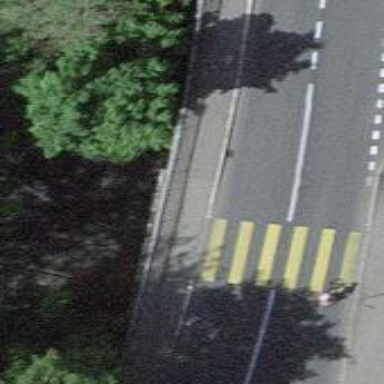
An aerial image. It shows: Kerb barrier.